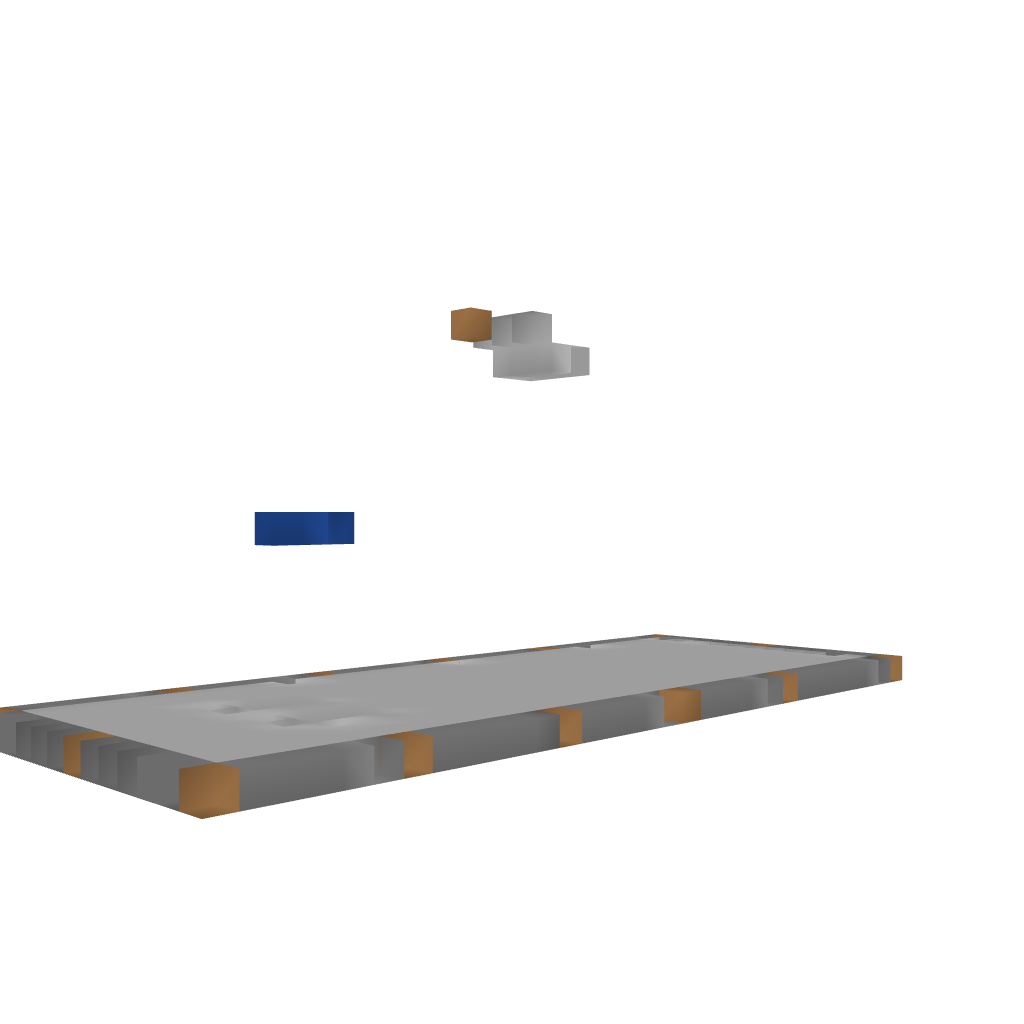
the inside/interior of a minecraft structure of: Human fountain